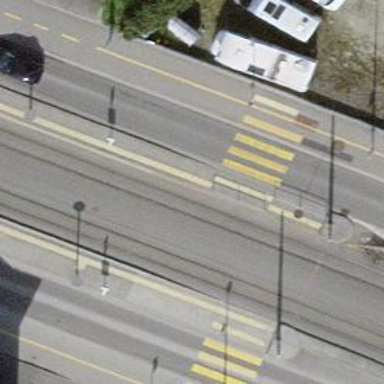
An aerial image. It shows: Service road with asphalt surface running alongside electrified tram railway with contact line.